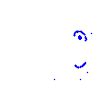
Particle: proton